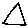
Label: triangle